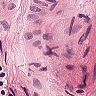
Metastatic tissue present: no